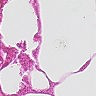
Metastatic tissue present: no